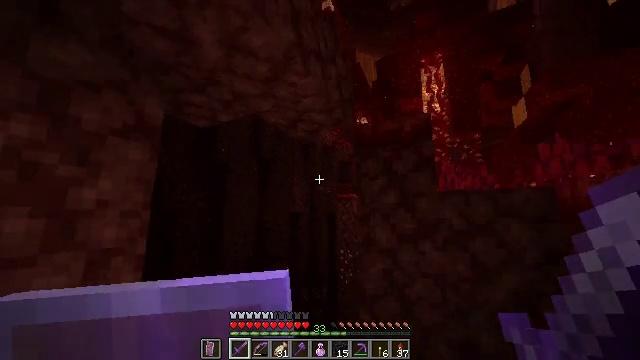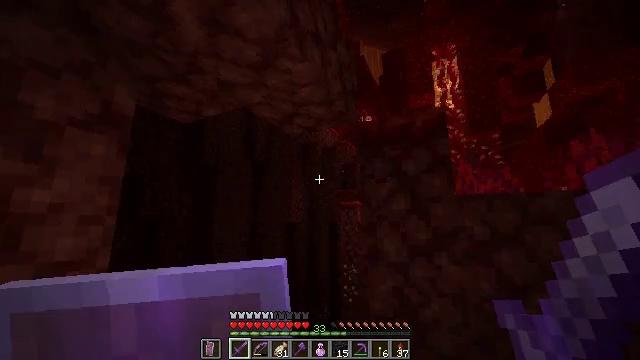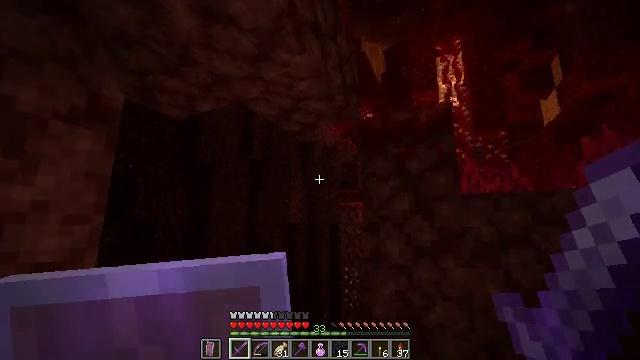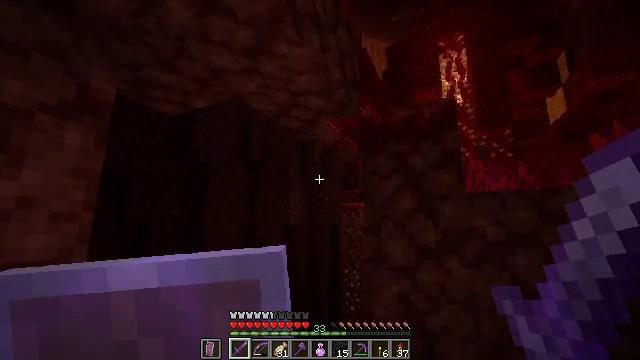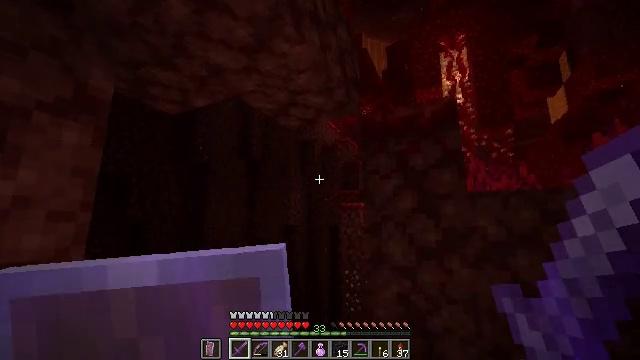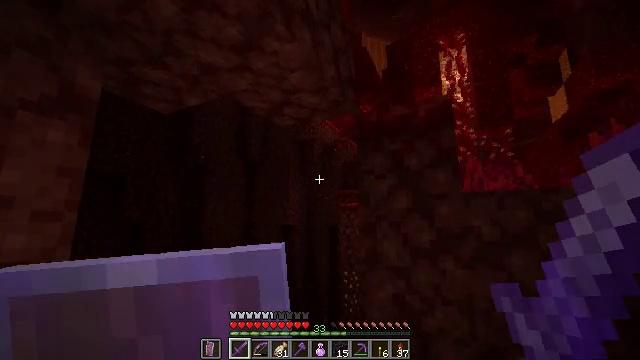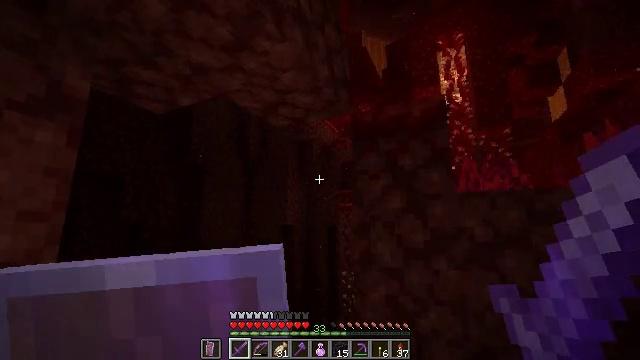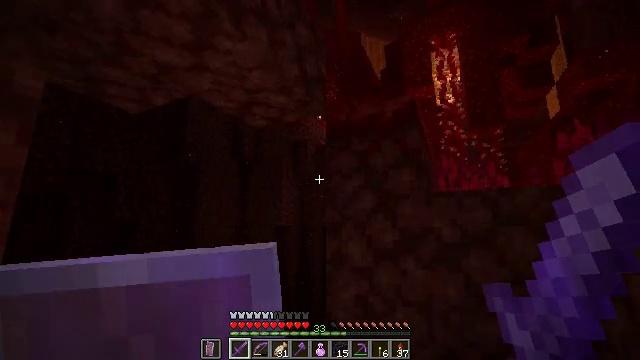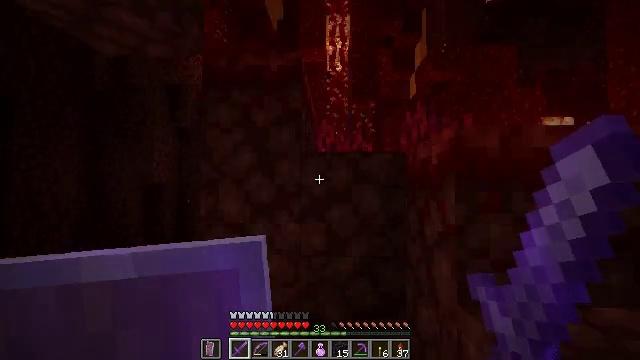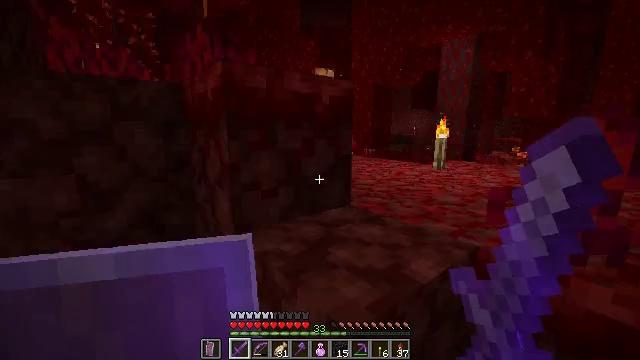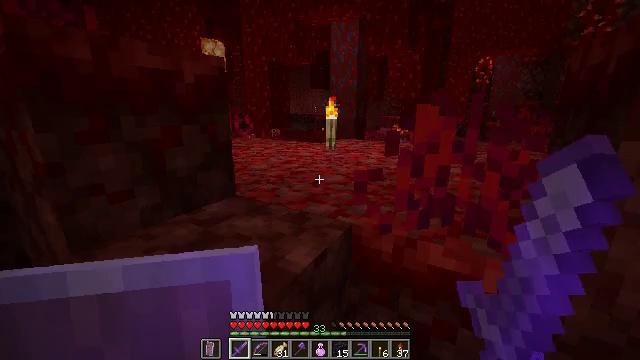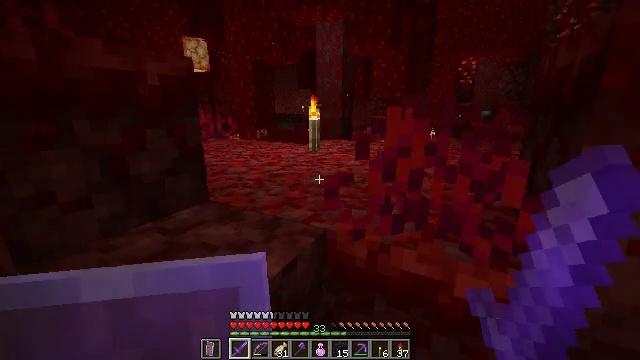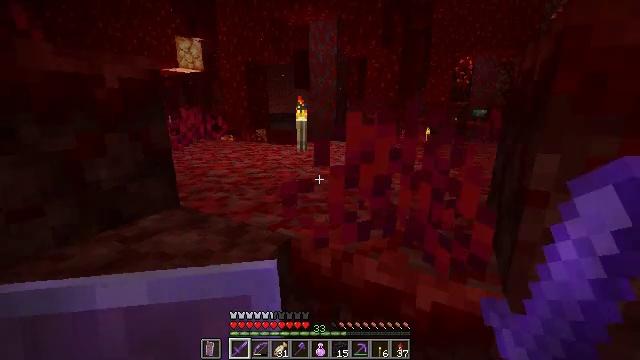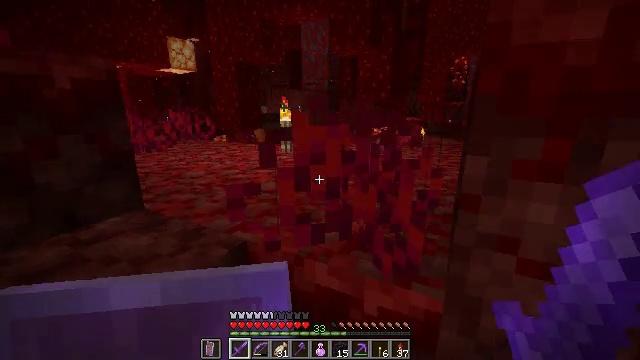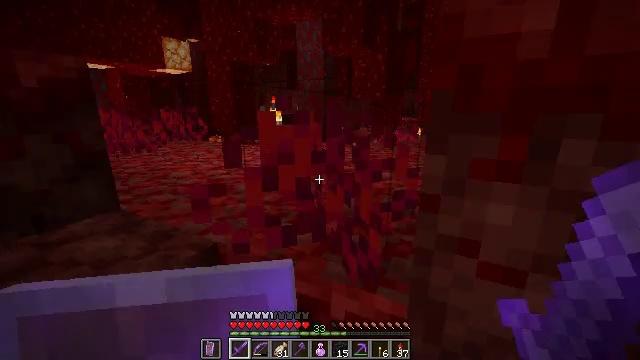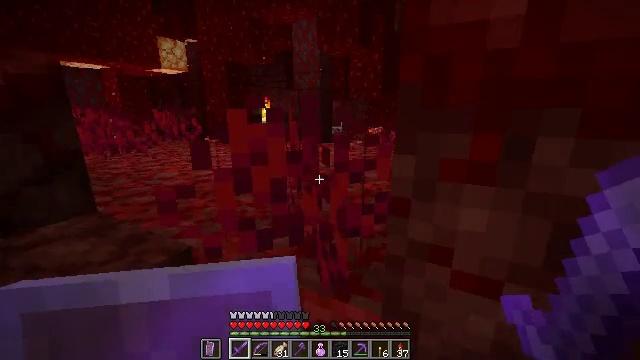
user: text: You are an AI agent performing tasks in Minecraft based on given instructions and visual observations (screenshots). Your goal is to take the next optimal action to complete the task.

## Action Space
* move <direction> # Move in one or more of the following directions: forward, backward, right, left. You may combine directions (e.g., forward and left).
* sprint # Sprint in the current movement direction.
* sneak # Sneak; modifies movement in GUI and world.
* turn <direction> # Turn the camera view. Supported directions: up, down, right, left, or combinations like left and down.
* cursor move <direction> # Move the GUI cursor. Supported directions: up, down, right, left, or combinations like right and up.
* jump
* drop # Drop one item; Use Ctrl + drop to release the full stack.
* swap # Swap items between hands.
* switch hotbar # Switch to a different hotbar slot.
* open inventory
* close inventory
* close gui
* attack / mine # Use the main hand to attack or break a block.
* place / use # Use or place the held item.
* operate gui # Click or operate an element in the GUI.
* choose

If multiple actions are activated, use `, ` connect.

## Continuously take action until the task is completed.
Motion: motion action
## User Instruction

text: Attack the ground to pick up warped fungus.
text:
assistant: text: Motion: turn up
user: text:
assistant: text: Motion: no_op
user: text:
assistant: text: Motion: no_op
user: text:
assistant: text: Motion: no_op
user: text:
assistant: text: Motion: move right
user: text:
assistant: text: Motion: move right
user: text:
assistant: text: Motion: move right
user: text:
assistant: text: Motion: move right, turn right and down
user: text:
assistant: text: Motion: move right, turn right and down
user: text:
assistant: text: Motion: move right, turn right and down
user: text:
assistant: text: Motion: move right, turn right
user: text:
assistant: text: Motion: move right
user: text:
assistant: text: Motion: move right
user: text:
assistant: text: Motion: move forward and move right
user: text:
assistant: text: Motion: move forward
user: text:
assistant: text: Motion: move forward
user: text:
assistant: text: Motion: move forward
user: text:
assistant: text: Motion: move forward
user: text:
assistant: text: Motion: move forward
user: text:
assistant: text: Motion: move forward
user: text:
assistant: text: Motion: move forward
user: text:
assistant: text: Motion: move forward
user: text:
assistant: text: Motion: move forward
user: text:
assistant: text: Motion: move forward
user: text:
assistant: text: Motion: move forward
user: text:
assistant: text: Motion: move forward
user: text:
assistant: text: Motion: move forward
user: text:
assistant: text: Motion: move forward, jump
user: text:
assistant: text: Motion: move forward, jump
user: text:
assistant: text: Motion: move forward, jump